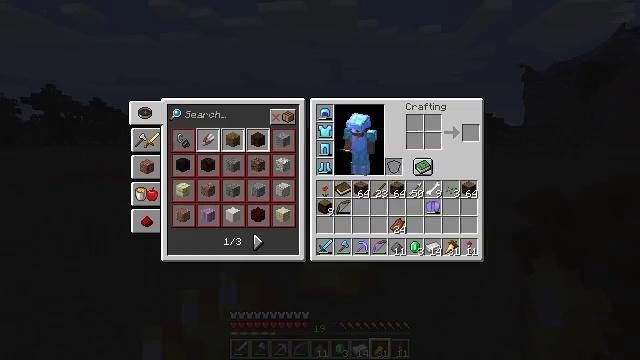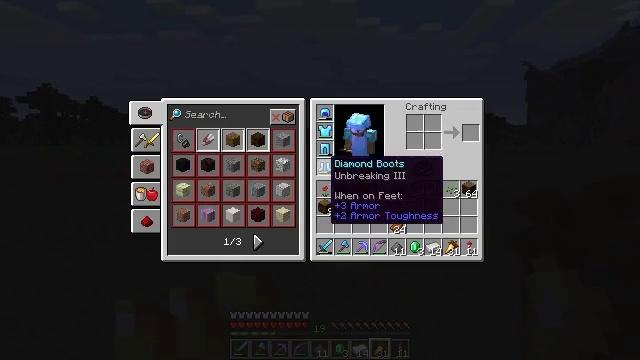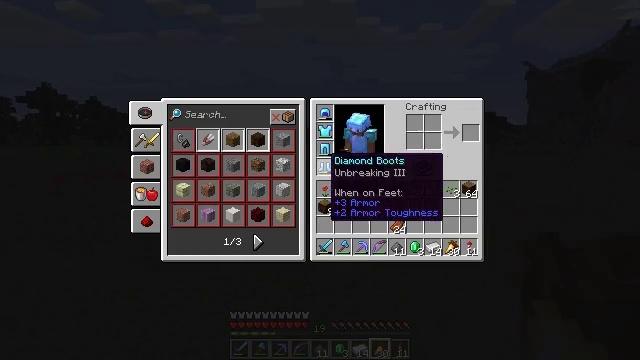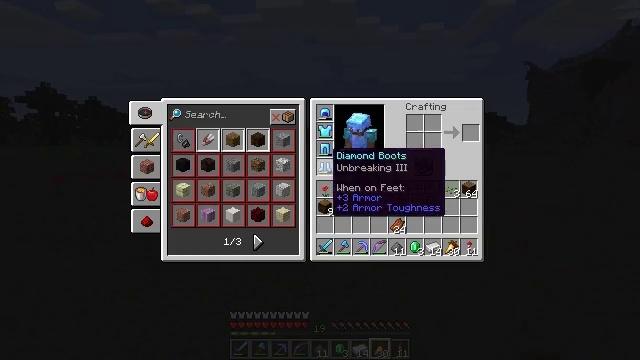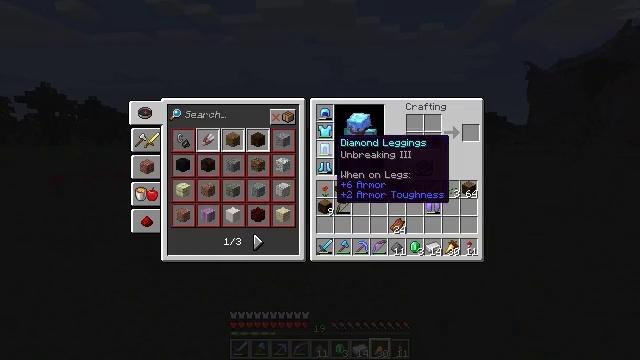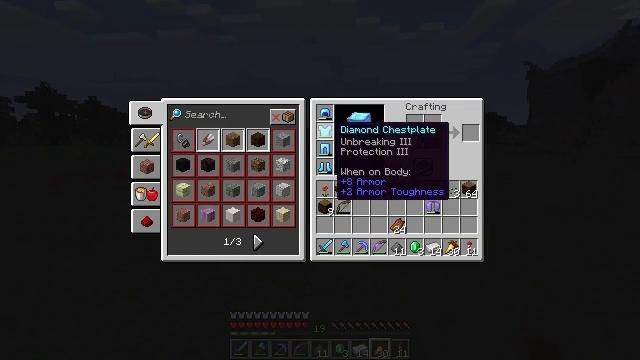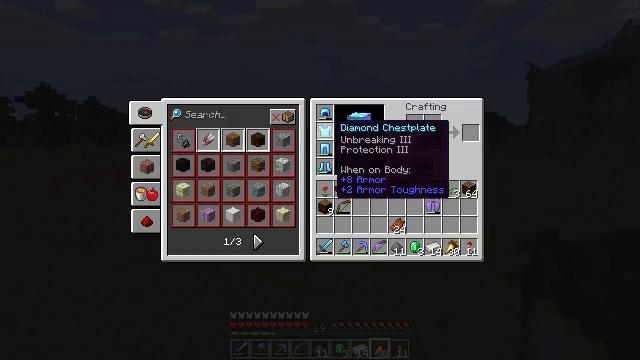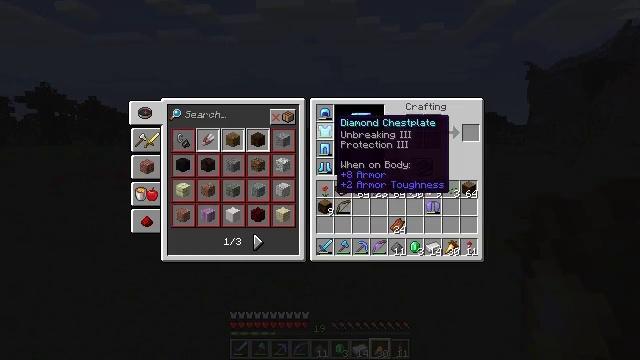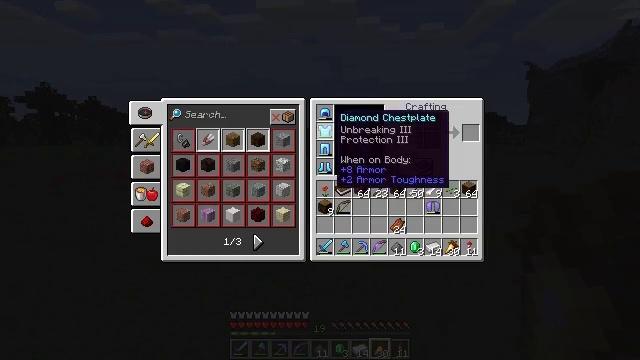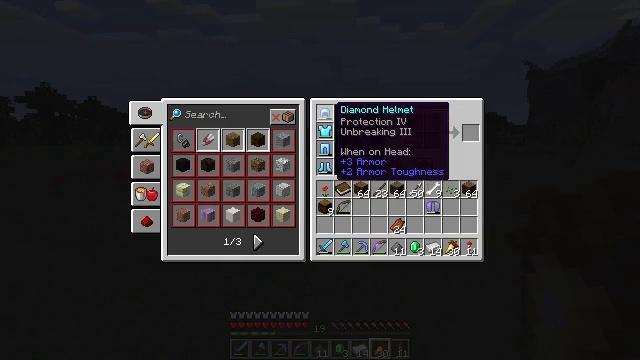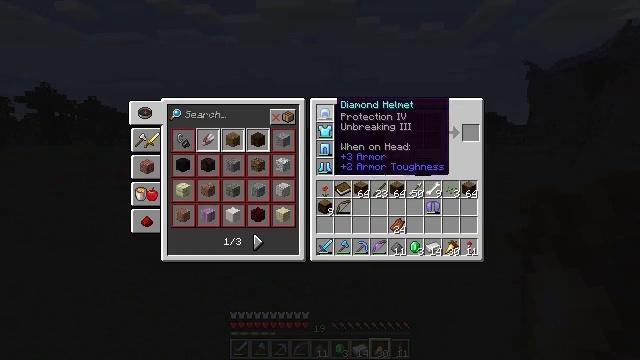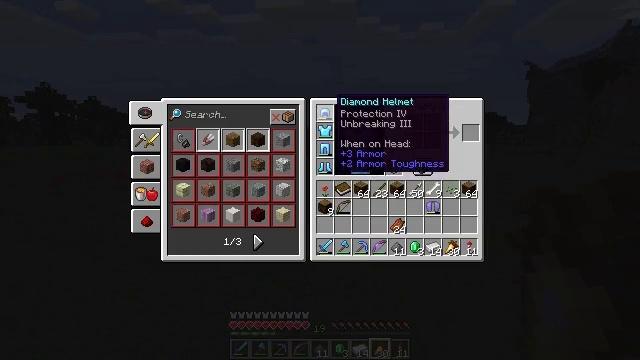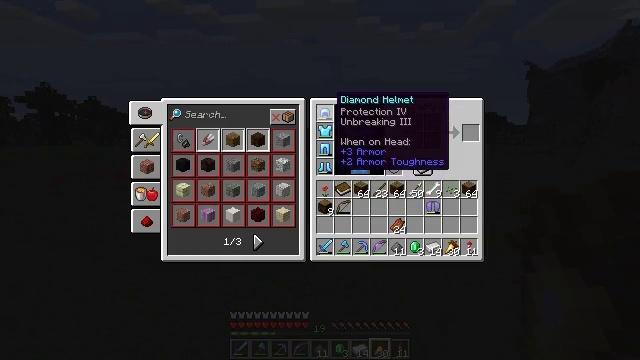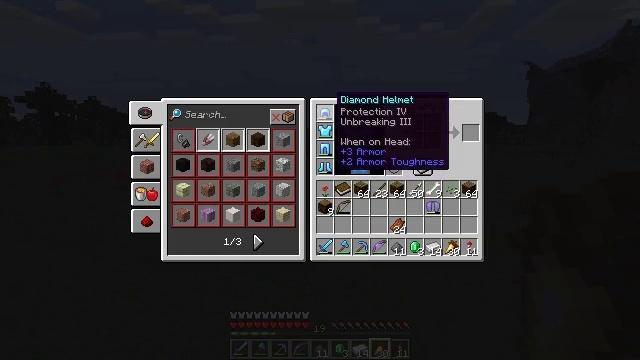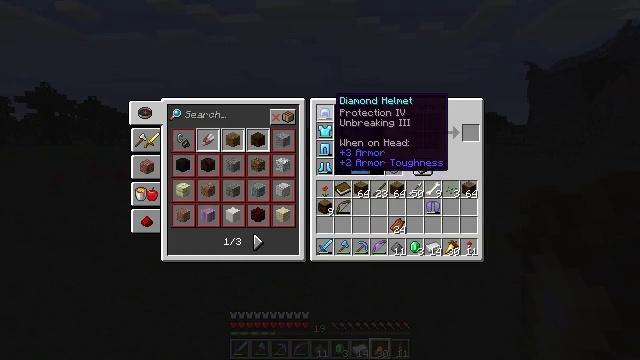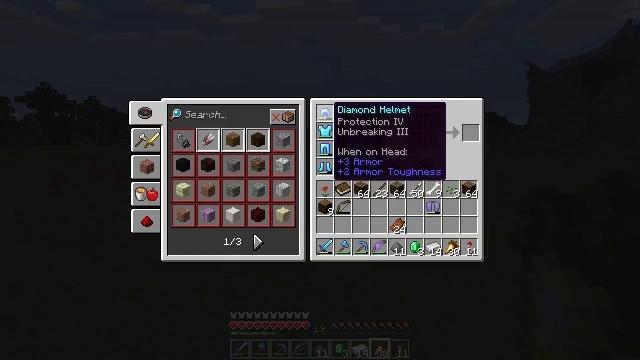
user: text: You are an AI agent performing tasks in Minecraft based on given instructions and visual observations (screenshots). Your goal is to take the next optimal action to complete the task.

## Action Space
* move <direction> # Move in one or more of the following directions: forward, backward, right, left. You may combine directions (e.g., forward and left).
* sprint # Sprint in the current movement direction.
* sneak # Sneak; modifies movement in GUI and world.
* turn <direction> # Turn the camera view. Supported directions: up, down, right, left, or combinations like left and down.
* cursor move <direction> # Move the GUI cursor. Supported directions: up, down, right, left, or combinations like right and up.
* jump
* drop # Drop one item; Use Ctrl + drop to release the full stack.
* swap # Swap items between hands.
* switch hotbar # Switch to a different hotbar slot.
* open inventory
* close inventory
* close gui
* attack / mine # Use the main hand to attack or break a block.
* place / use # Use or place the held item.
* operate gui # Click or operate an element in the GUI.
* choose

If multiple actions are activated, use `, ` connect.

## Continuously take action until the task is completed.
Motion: motion action
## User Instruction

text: Use paper and gunpowder to craft a firework rocket.
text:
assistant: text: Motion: open inventory
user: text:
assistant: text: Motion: no_op
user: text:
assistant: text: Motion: no_op
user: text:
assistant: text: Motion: cursor move up
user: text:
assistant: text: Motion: cursor move up
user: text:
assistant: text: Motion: no_op
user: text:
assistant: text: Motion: no_op
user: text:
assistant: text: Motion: no_op
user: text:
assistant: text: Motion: cursor move up
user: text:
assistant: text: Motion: no_op
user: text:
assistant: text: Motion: no_op
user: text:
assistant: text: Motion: no_op
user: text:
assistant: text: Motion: no_op
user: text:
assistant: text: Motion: no_op
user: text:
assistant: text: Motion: cursor move down
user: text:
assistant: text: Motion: cursor move down
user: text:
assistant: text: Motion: cursor move down
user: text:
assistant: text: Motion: cursor move down
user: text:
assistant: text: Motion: no_op
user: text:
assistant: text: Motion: no_op
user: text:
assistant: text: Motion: no_op
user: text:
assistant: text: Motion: no_op
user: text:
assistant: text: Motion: close inventory
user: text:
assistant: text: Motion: close inventory
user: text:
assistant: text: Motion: move forward, turn down
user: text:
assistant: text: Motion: move forward, turn down
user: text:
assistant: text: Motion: move forward, sprint, turn right and down
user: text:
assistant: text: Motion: move forward, sprint, turn right and down
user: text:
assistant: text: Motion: move forward, sprint, turn right and down
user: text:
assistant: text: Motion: move forward, sprint, turn right and down